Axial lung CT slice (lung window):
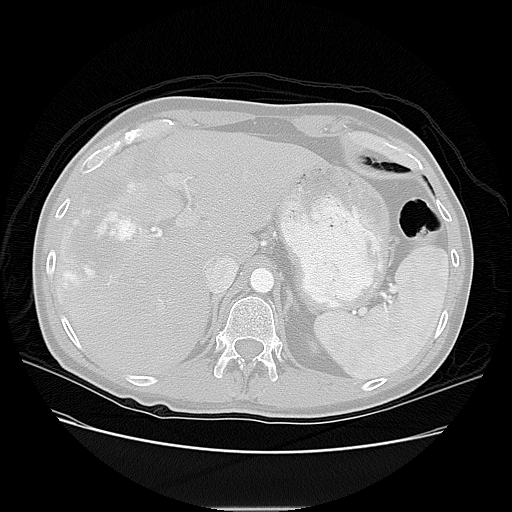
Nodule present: no